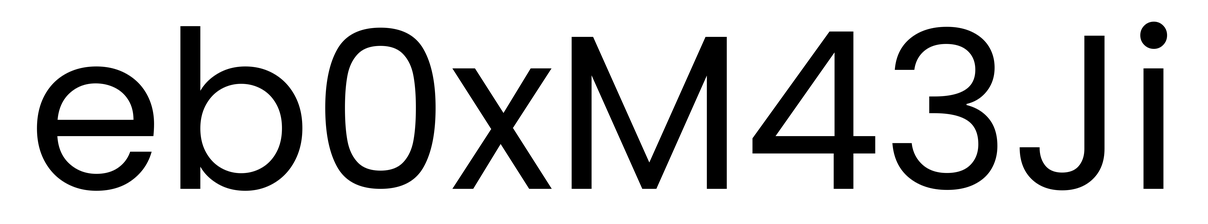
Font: Poppins-Regular